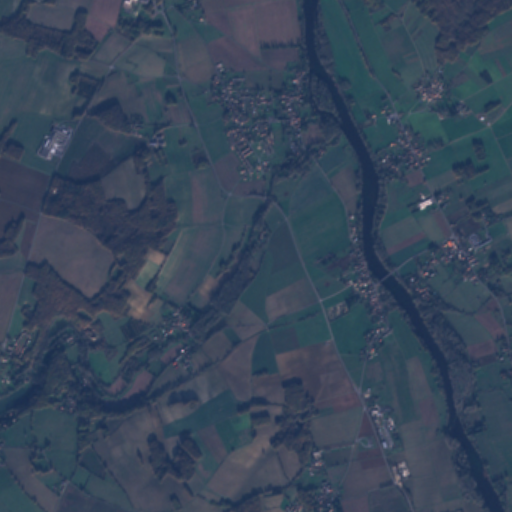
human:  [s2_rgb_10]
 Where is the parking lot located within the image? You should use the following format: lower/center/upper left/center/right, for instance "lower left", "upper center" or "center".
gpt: The parking lot is located in the upper left of the image.
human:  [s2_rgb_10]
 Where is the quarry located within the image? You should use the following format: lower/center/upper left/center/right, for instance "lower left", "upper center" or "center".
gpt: The quarry is located in the lower left of the image.
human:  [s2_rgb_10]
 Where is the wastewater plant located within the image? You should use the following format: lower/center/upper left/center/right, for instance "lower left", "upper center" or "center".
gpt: The wastewater plant is located in the lower left of the image.
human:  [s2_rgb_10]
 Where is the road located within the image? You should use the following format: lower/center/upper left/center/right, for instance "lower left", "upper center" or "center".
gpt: There is no road in the image.